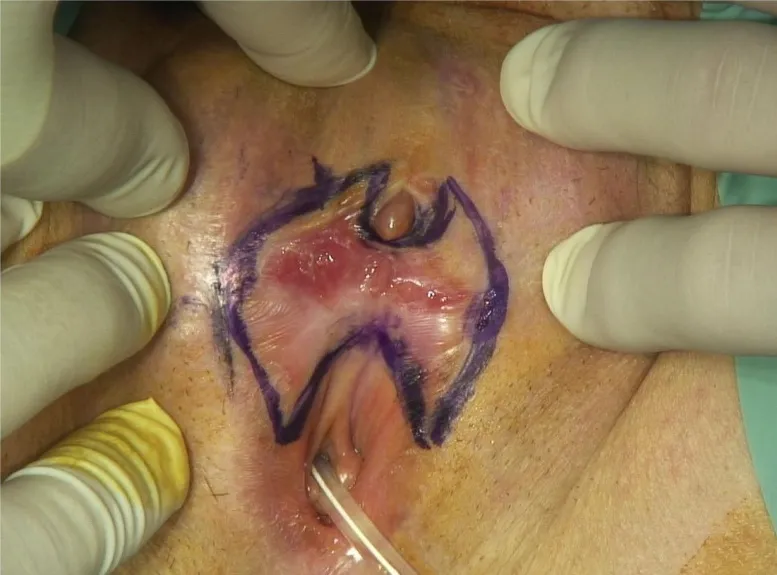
Drawing in blue for surgical incision.
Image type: medical_photograph (other_medical_photograph)